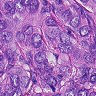
Metastatic tissue present: yes